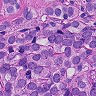
Metastatic tissue present: yes